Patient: sex F, age 68
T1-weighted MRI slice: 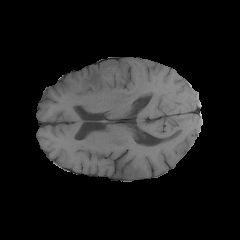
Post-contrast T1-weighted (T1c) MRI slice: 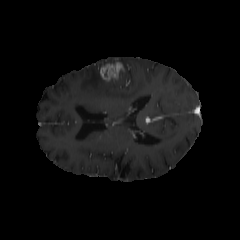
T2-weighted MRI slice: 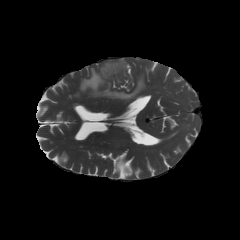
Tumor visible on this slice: yes
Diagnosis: Glioblastoma, IDH-wildtype
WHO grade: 4